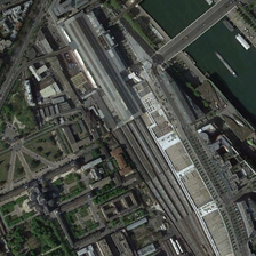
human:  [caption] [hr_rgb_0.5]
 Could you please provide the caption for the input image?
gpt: this railway station sits next to a peaceful green river .

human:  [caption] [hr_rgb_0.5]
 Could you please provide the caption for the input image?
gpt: The railway garage is by the river.

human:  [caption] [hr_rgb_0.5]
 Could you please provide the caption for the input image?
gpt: The train garage is near a river.

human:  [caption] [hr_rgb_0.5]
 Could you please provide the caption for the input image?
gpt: The train garage is by the river.

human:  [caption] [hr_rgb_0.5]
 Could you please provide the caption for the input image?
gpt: The train garage is beside a river.